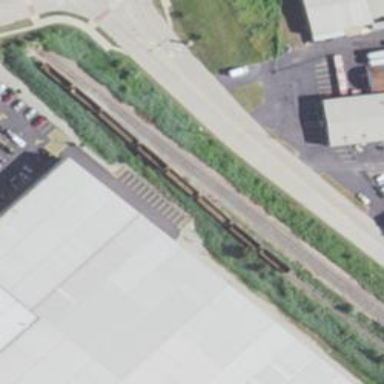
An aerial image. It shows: Disused railway spur service.